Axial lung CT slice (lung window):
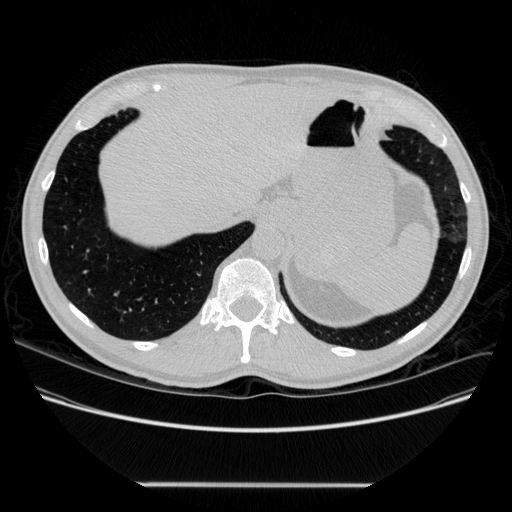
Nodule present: no